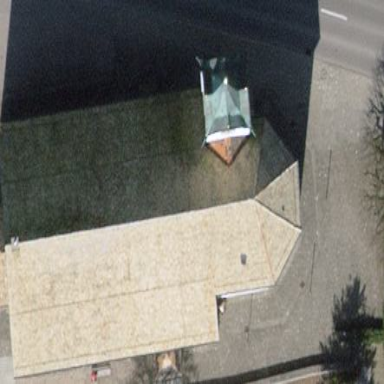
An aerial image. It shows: Church which is place of worship.